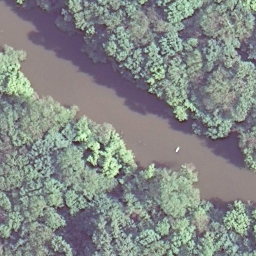
Label: river